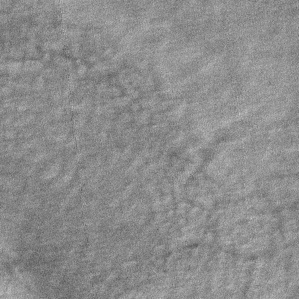
Label: frost